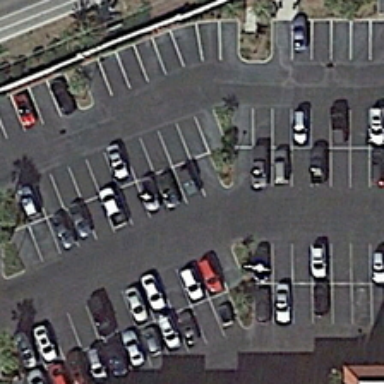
Many cars are parked in a parking lot with several green trees .